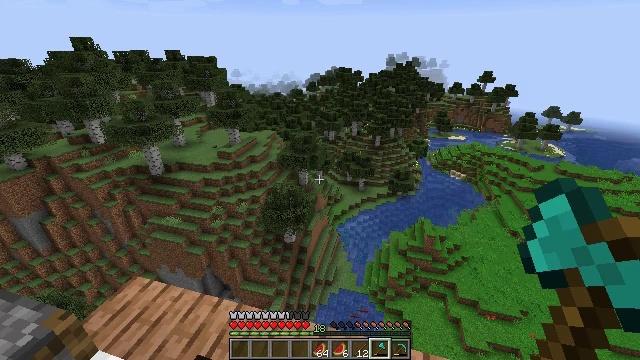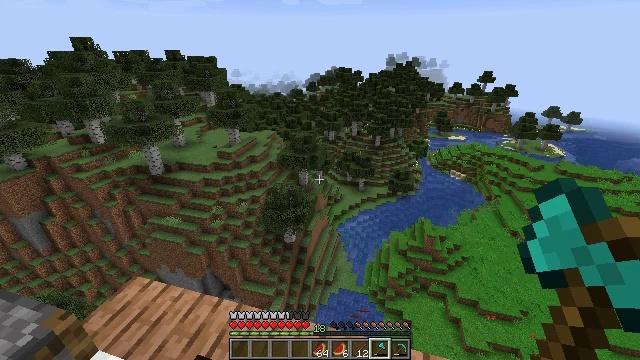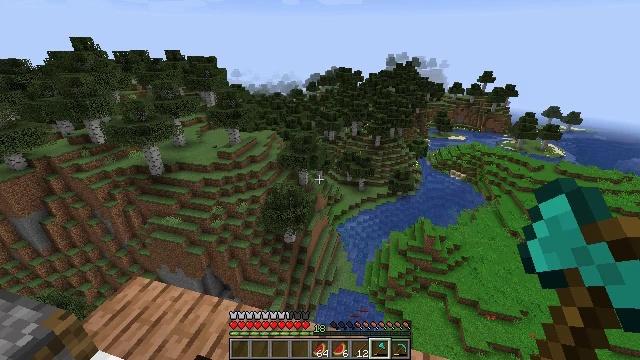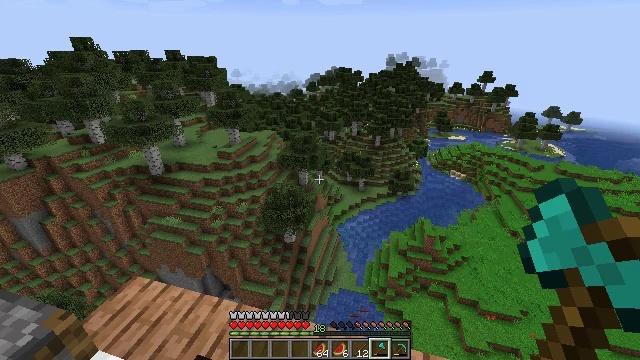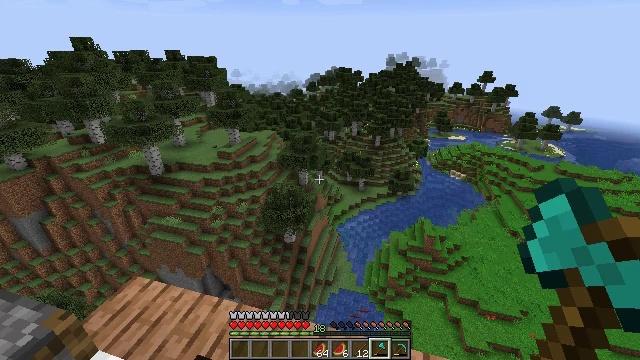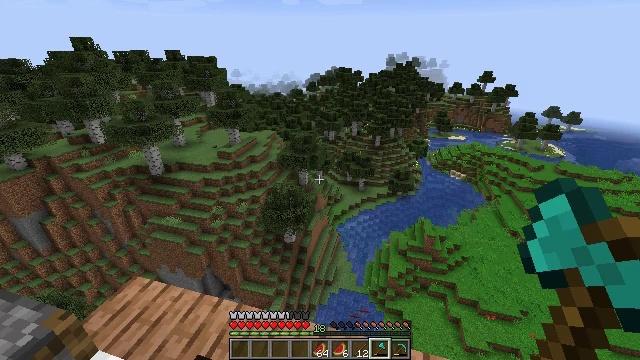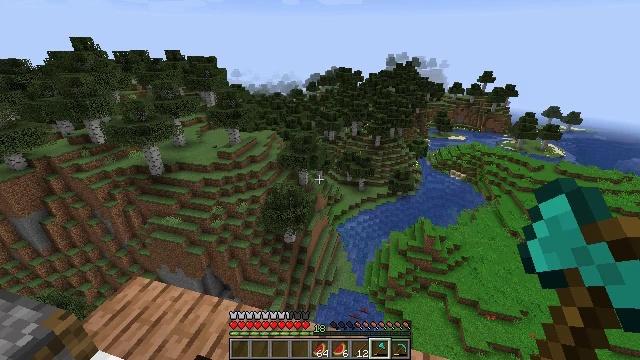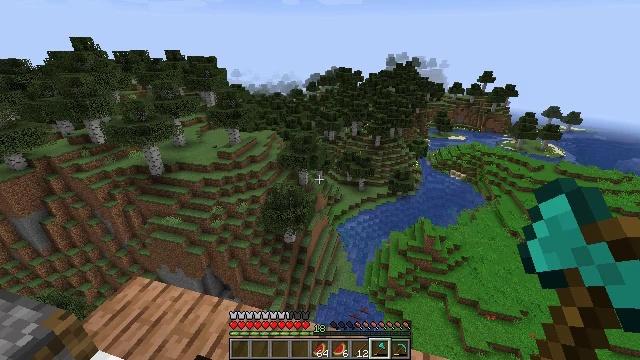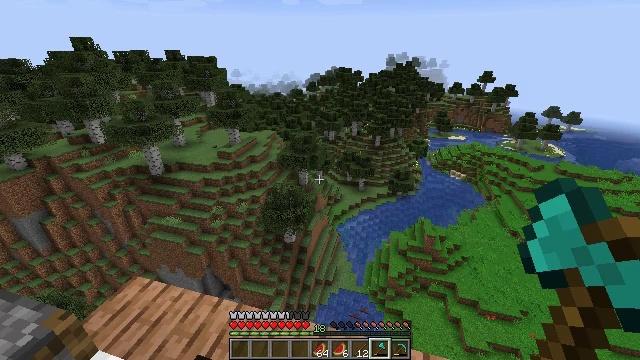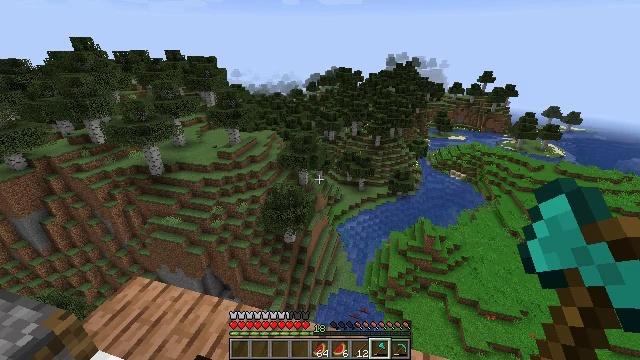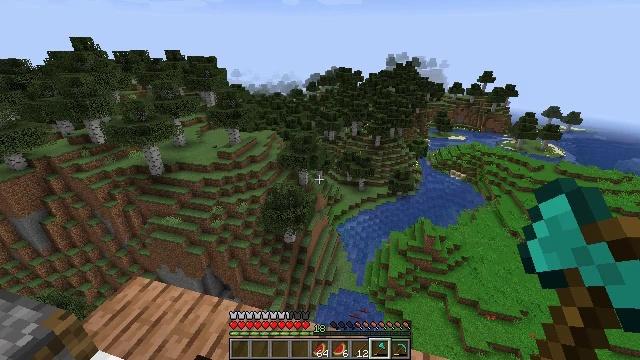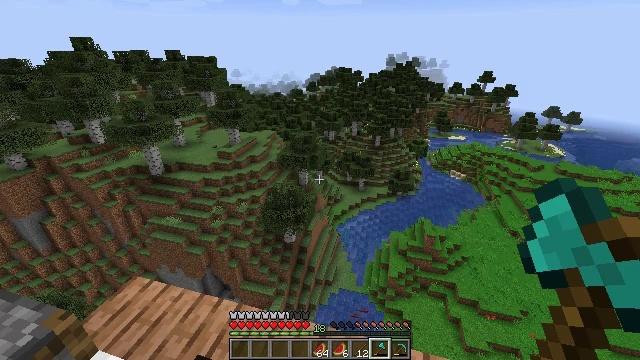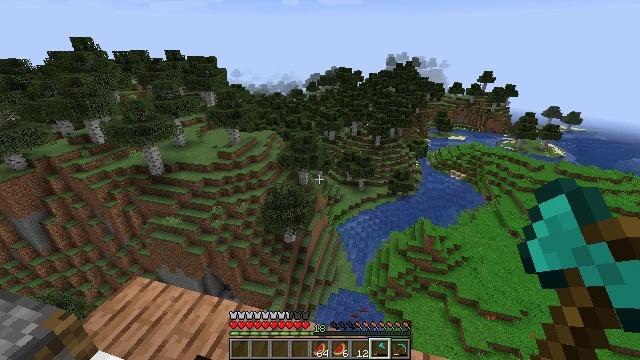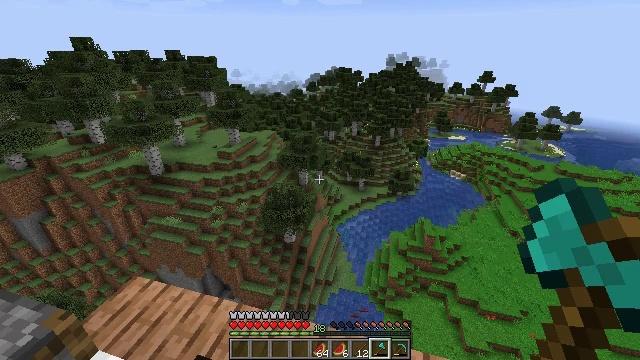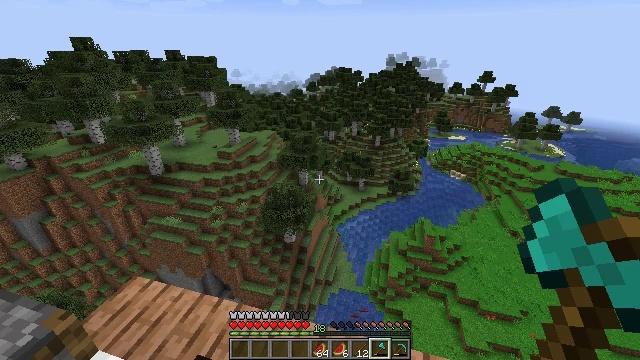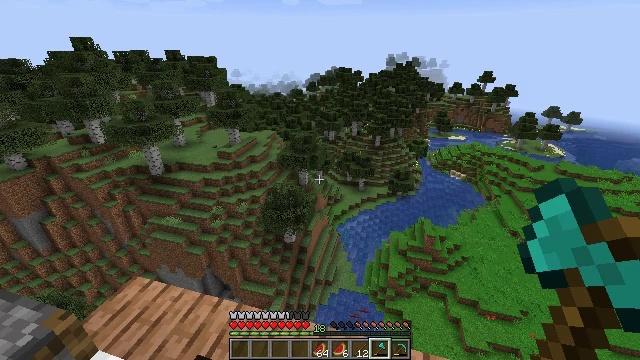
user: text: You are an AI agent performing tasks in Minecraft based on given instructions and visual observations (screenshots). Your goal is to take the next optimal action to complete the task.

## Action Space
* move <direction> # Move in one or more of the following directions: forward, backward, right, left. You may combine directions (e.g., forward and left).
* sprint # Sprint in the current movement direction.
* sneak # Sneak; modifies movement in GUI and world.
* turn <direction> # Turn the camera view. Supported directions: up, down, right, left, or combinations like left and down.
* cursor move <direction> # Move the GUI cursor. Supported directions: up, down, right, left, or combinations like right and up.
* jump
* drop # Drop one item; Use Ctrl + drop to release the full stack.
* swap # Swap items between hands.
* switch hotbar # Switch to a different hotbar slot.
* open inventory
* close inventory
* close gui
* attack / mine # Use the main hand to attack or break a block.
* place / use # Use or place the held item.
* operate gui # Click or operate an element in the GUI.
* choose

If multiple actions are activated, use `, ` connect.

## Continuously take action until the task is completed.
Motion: motion action
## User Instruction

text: Use fuel in the furnace to cook salmon.
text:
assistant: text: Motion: no_op
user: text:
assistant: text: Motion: no_op
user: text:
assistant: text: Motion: no_op
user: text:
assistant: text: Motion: no_op
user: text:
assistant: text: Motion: no_op
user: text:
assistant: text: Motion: no_op
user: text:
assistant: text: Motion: no_op
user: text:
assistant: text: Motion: no_op
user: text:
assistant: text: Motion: no_op
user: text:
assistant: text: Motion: no_op
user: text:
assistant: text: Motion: no_op
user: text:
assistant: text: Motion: no_op
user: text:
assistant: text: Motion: no_op
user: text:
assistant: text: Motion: no_op
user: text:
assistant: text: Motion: no_op
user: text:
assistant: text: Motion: no_op
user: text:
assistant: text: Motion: no_op
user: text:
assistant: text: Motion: no_op
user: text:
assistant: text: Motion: no_op
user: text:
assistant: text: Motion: no_op
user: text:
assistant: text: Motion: no_op
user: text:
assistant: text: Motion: no_op
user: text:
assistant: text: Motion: no_op
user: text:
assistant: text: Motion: no_op
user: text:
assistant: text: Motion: no_op
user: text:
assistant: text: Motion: no_op
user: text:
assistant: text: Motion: no_op
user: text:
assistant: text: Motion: no_op
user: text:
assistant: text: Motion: no_op
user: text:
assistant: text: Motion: no_op